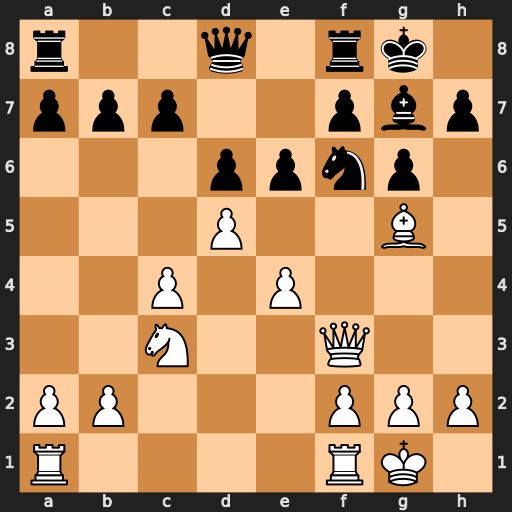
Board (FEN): r2q1rk1/ppp2pbp/3ppnp1/3P2B1/2P1P3/2N2Q2/PP3PPP/R4RK1
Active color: w
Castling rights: -
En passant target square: -
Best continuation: e5